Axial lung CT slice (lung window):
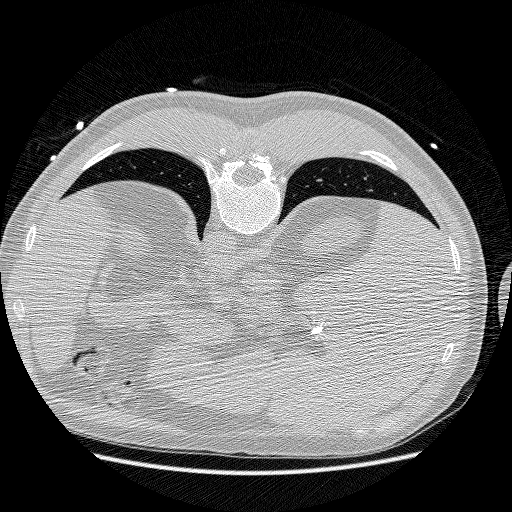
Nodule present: no